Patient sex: M
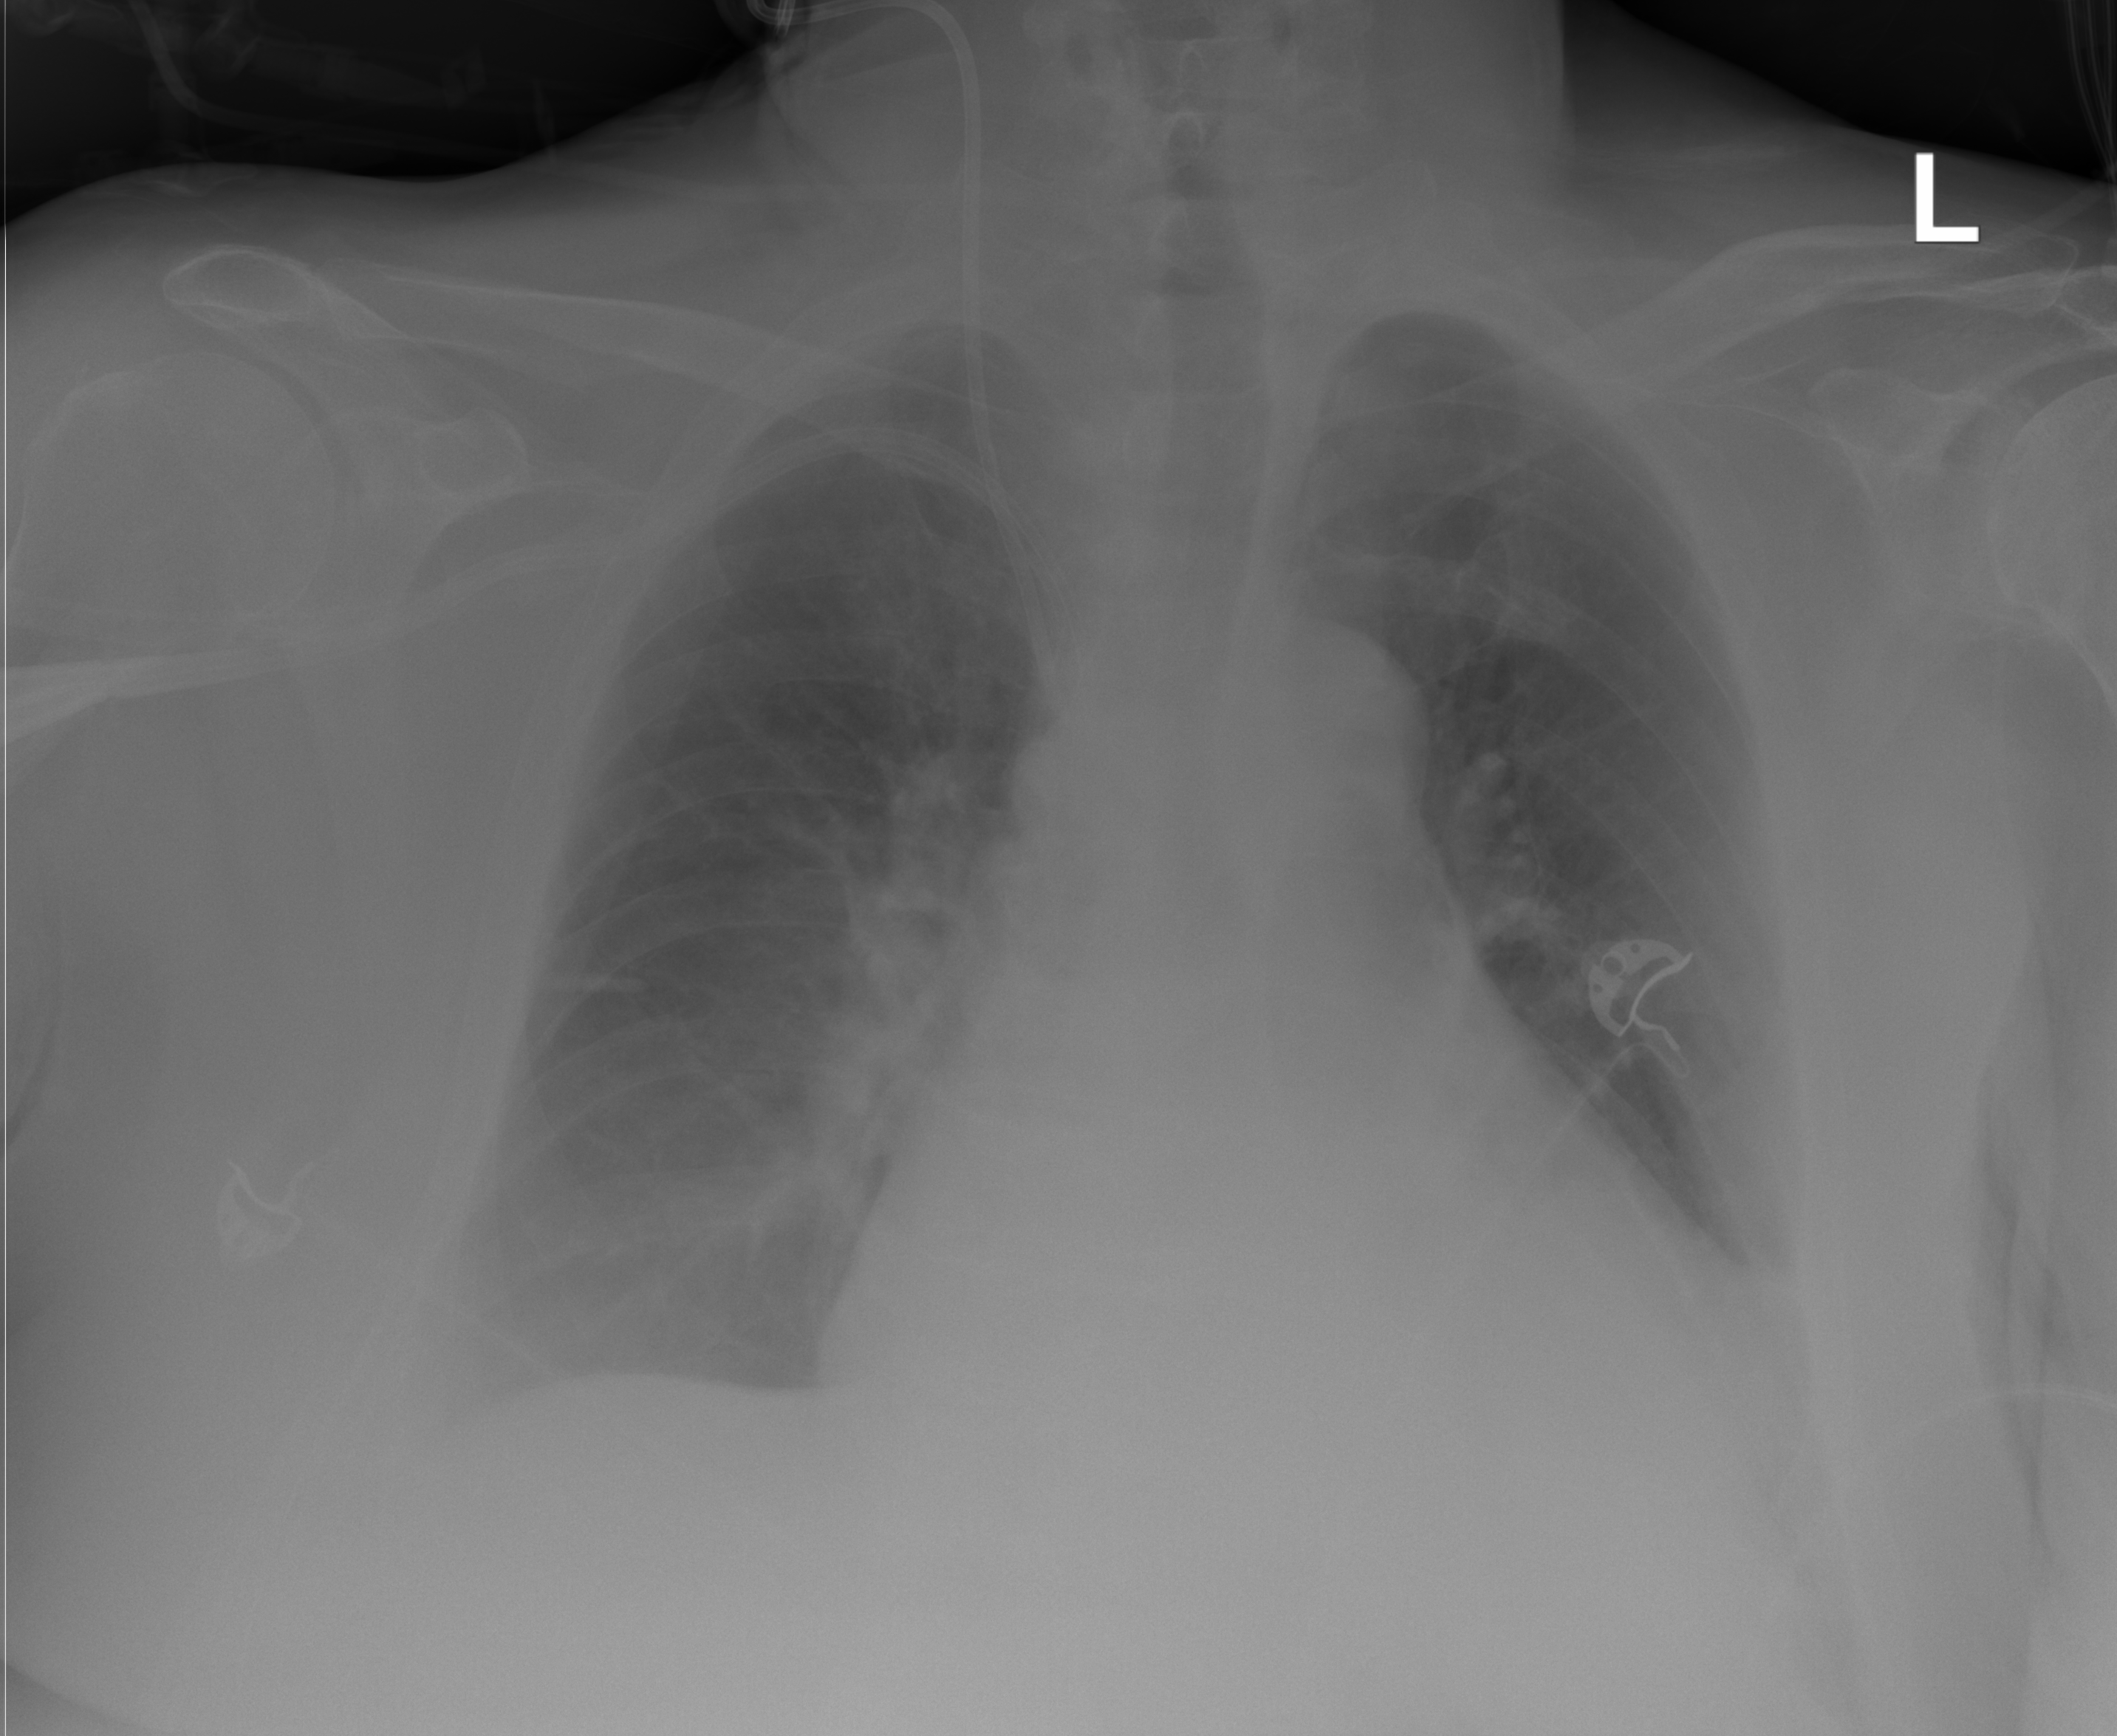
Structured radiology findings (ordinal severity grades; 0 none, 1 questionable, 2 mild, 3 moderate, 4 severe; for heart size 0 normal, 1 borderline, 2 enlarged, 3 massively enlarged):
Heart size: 2
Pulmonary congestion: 0
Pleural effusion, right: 0
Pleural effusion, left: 2
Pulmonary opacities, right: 0
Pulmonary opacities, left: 0
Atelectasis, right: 2
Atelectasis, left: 2